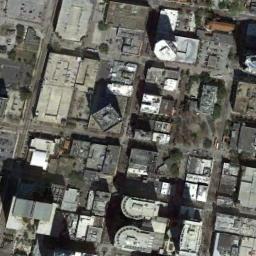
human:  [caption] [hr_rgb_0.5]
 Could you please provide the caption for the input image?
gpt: A commercial area has lots of buildings of different heights and some roads go through the commercial area .

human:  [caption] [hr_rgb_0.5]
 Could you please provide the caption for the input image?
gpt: There are many dense tall buildings and several roads and many trees in a business district .

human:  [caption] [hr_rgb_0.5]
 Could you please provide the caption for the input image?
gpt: The commercial area is consist of many buildings .

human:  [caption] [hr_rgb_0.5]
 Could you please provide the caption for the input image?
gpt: There are five cars on the road .

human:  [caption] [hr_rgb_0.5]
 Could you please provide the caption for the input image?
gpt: There are many buildings arranged neatly on a commercial area .